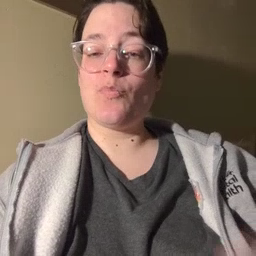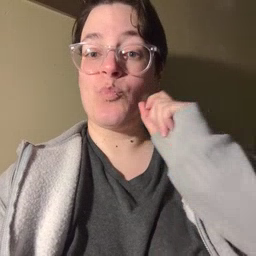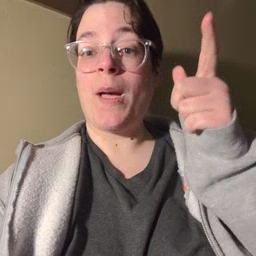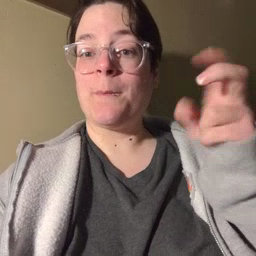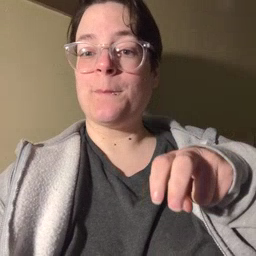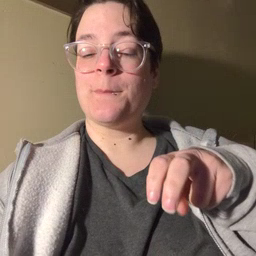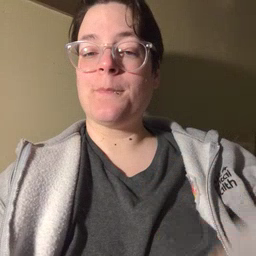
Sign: awake